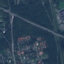
Land use / land cover class: Highway